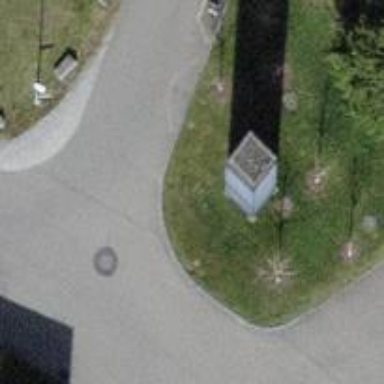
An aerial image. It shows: Pylon for aerialway.